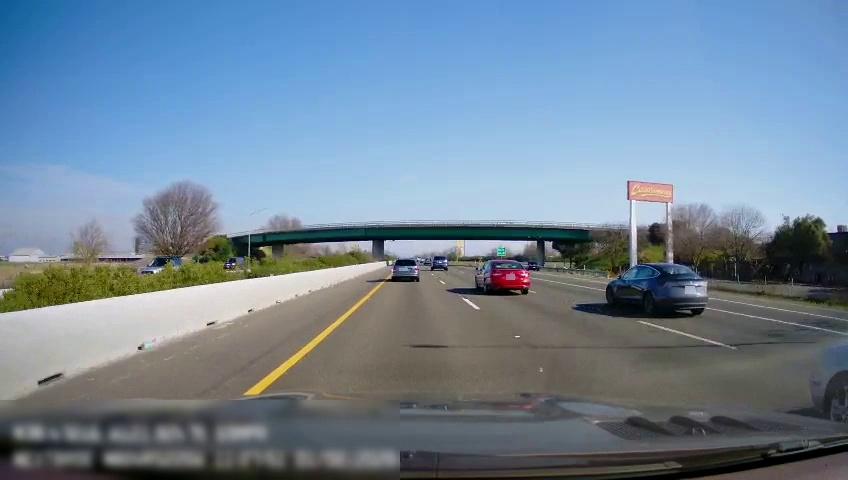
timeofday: Day
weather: Sunny
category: Drivable Space
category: Vehicles | SUV
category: Vehicles | SUV
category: Vehicles | SUV
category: Vehicles | Car
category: Vehicles | Car
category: Vehicles | SUV
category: Vehicles | Car
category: Vehicles | Car
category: Lanes | Current Lane
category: Lanes | Current Lane
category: Lanes | Alternate Lane
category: Lanes | Alternate Lane
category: Lanes | Alternate Lane
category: Traffic | Signs